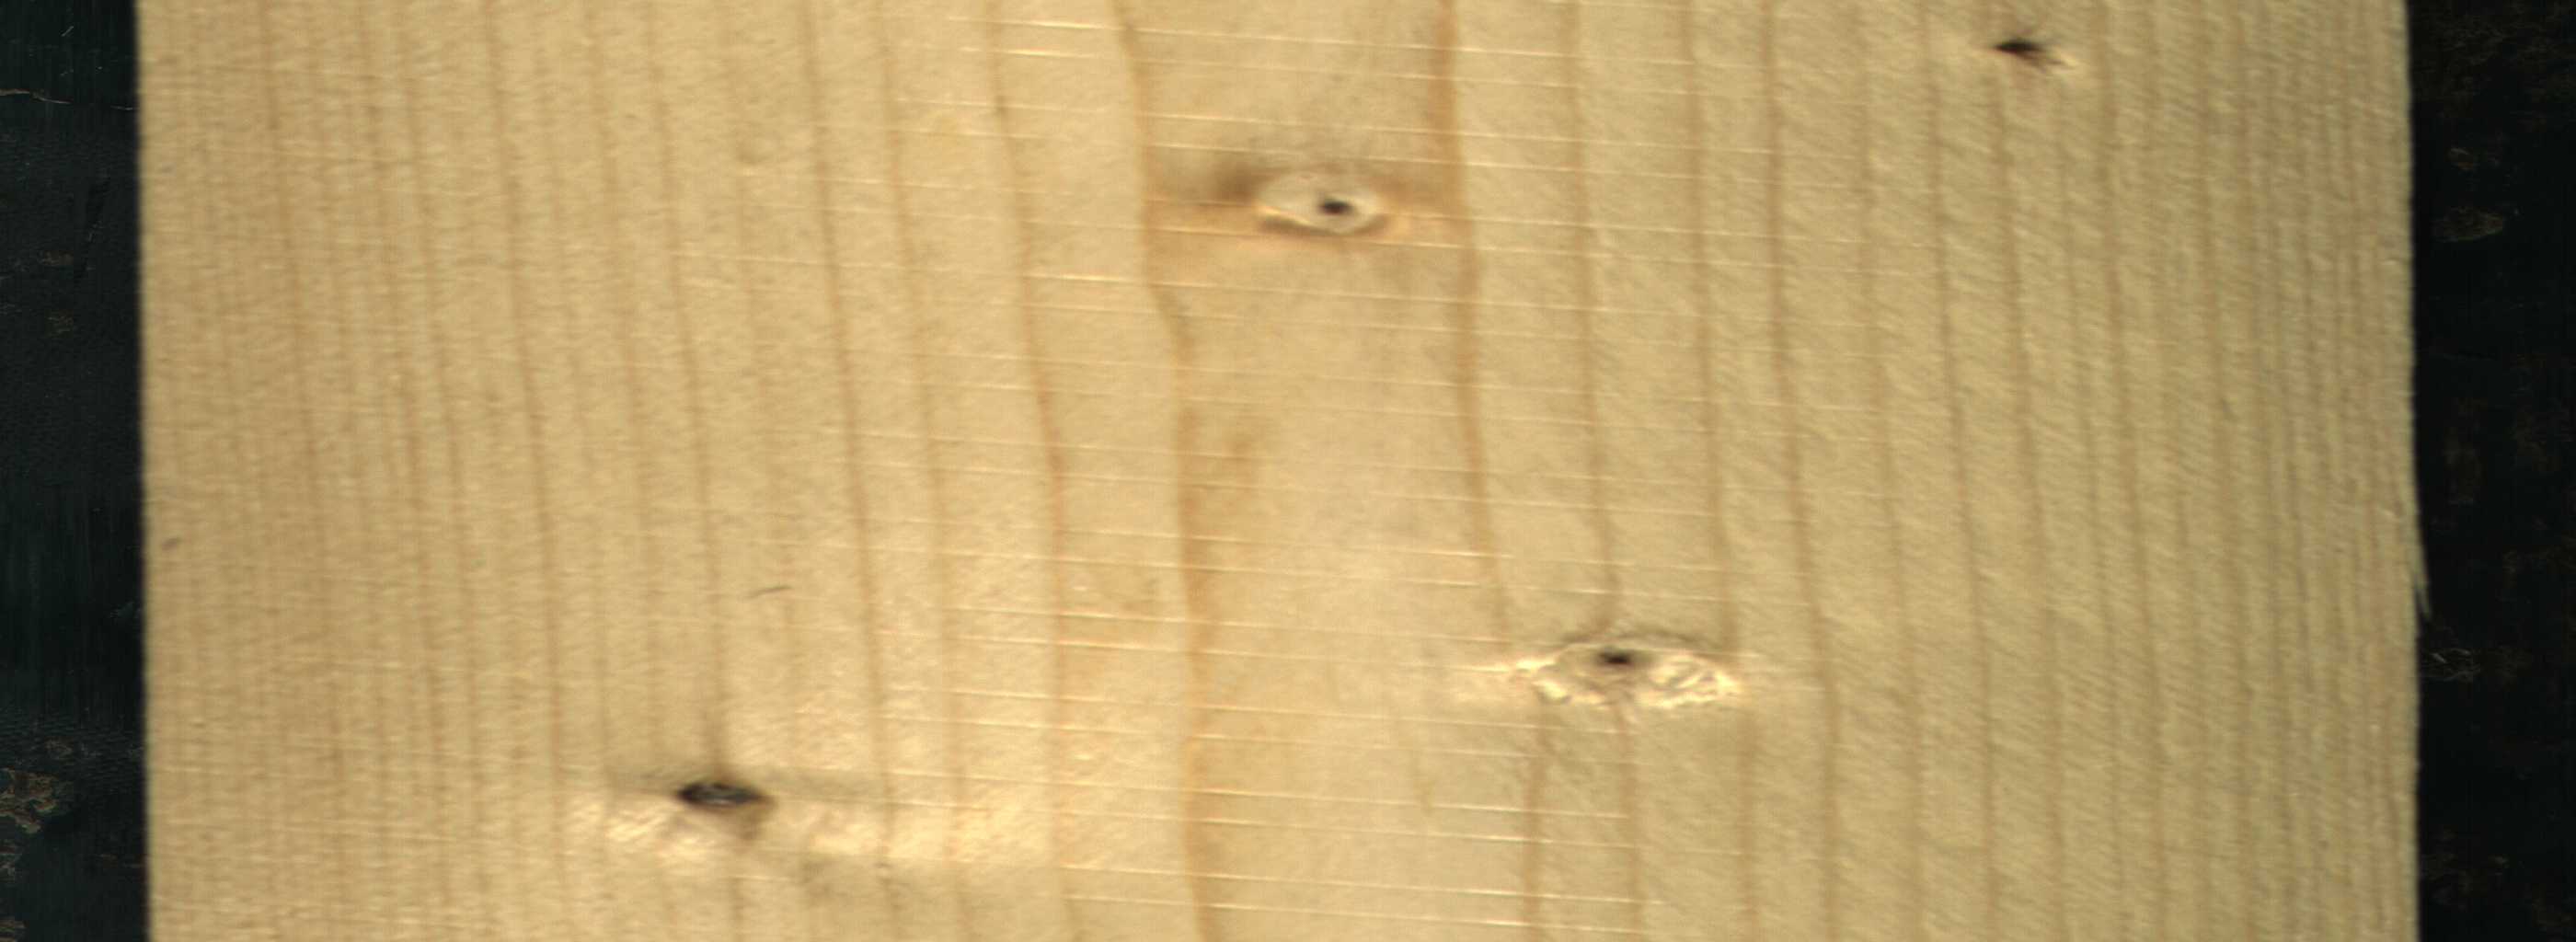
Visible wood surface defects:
Dead_Knot
Dead_Knot
Live_Knot
Live_Knot